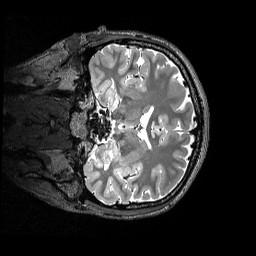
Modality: T2w
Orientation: coronal
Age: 19
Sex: male
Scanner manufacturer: siemens
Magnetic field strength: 3 T
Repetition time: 3.2 s
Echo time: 0.565 s